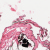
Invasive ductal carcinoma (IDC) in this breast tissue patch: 0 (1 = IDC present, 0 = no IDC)